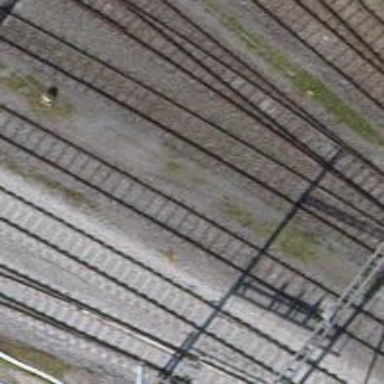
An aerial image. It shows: Rail yard with electrified rails and single track.